Question: I want to show a fixed number of colour in scale_colour_gradientn of ggplot2. In the codes below, I only like to show 7 colour in the legend.
'''
dsub <- subset(diamonds, x > 5 & x < 6 & y > 5 & y < 6)
dsub$diff <- with(dsub, sqrt(abs(x-y))* sign(x-y))
d <- qplot(x, y, data=dsub, colour=diff)
d + scale_colour_gradientn(colours = rainbow(7))
'''
EDIT with baptiste's comment
'''
guides(colour = guide_colourbar(raster=FALSE, nbin=7))
'''

Thanks for any suggestions.
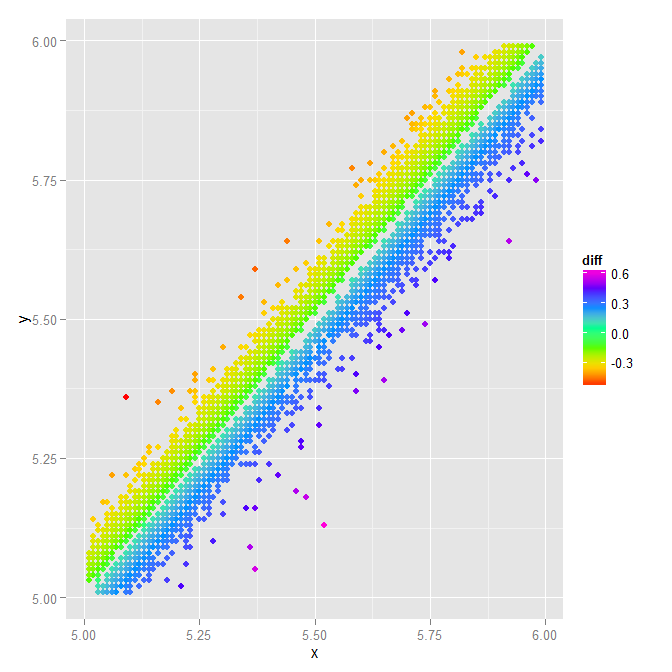
Answer: Thanks baptiste's suggestion and tonytonov's comments.
I post the answer here
'''
dsub <- subset(diamonds, x > 5 & x < 6 & y > 5 & y < 6)
dsub$diff <- with(dsub, sqrt(abs(x-y))* sign(x-y))
d <- qplot(x, y, data=dsub, colour=diff)
d <- d + scale_colour_gradientn(colours = rainbow(7))
d + guides(colour = guide_colourbar(raster=FALSE, nbin=7))
'''